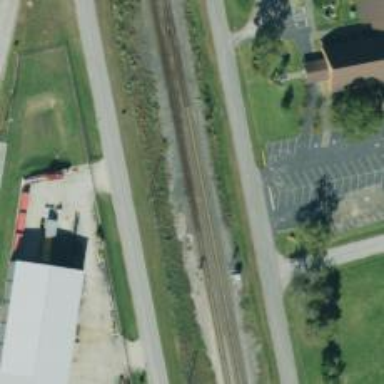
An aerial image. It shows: Railway siding with rails.